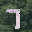
Label: 7